Question: This keeps happening to me very often these days.
I can't see any of my classes in my unless I change perspective to say debug/spring. The workspace is completely gray. When I do 'window -->show view --> package explorer', nothing shows up either.
I have no clue what is causing this. I would really appreciate your help here.
Screenshot attached.

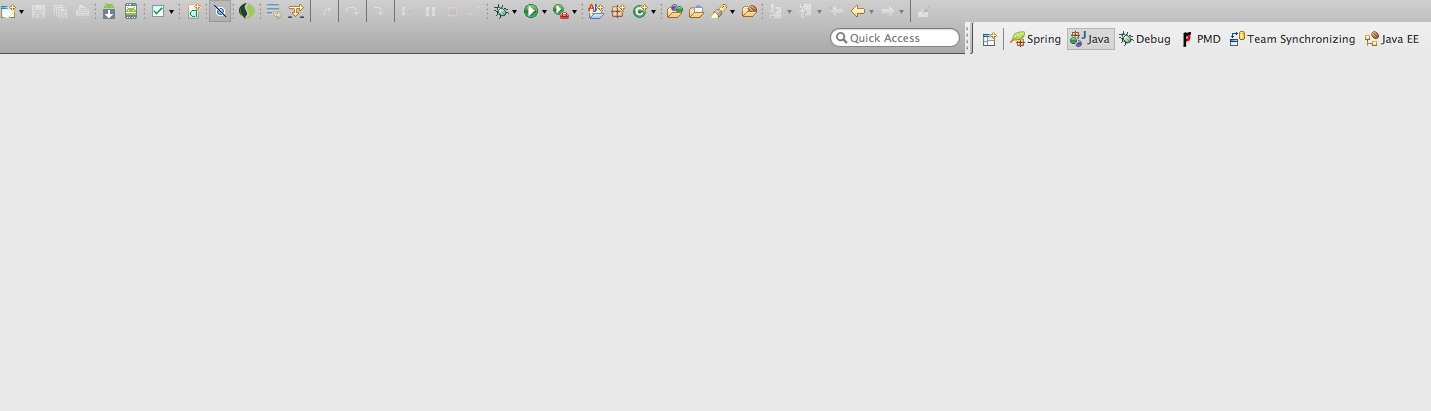
Answer: Try Window/Reset perspective.
this should restore the default settings of current perspective.